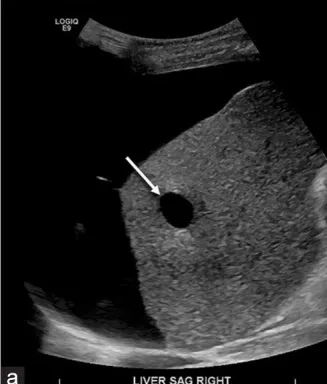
(a) Sagittal gray-scale image of the liver demonstrates a 1.5-cm anechoic lesion in the right hepatic lobe (arrow) with minimal through transmission. Also note moderate volume simple perihepatic ascites.
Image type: radiology (ultrasound)